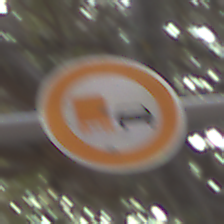
Verkehrszeichen: UeberholverbotKraftfahrzeuge
Umgebung: Outdoor, Suburban
Tageszeit: MorningAfternoon
Wetter: PartlyCloudy
Licht: Natural
Jahreszeit: NotSpecified
Kontrast: LowContrast